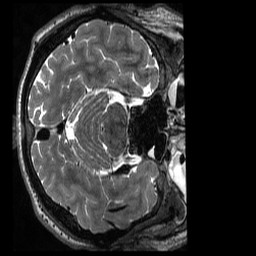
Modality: T2w
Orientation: axial
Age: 23
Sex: male